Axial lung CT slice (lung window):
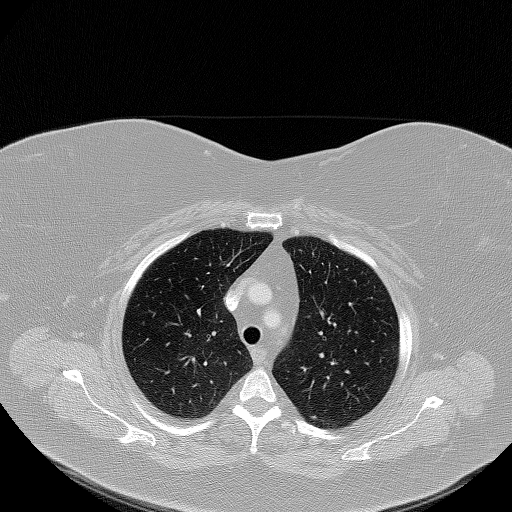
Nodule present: no